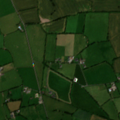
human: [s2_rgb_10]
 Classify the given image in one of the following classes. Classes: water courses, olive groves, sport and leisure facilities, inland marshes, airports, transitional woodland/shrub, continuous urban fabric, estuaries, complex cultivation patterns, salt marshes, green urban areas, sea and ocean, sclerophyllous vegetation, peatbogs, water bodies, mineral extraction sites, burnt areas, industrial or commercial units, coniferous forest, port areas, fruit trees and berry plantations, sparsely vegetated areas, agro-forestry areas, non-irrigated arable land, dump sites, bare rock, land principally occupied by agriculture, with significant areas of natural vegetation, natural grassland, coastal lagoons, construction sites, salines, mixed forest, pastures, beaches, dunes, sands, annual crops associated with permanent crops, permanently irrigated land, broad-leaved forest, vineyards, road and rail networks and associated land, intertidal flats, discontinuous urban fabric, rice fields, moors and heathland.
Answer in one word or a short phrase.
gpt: non-irrigated arable land, pastures